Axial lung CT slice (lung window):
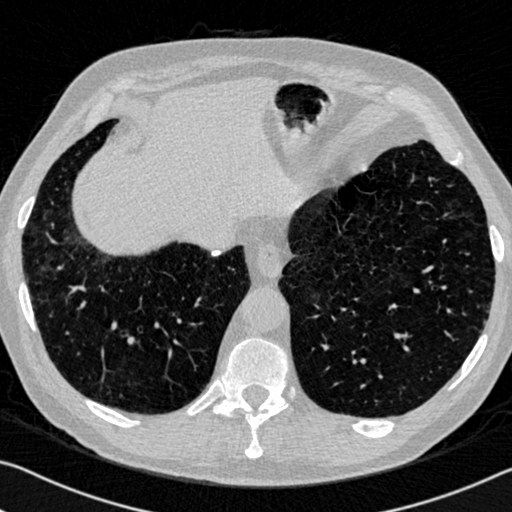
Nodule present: no